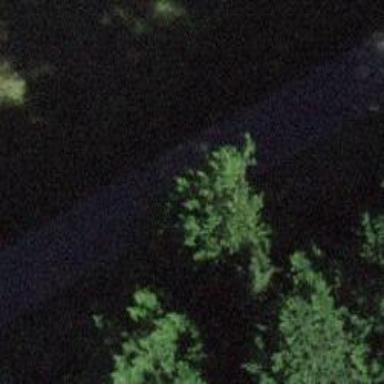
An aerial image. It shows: Unclassified road with asphalt surface.